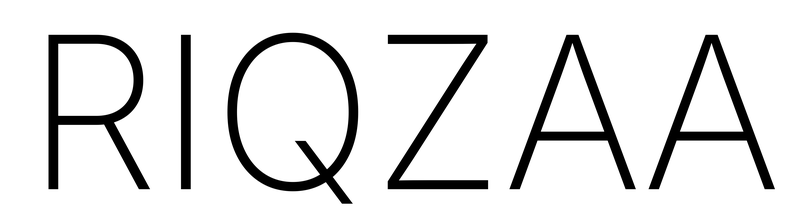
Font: Inter_ExtraLight